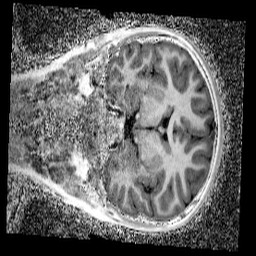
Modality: UNIT1_denoised
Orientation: coronal
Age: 9
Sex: female
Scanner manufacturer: siemens
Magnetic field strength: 3 T
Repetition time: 4 s
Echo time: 0.00299 s